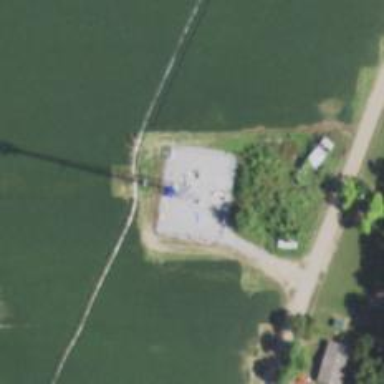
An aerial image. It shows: Communications tower of type communication.